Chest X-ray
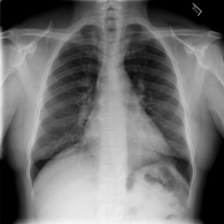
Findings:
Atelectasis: negative
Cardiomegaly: positive
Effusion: negative
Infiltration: negative
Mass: negative
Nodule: negative
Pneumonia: negative
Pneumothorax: negative
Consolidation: negative
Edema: negative
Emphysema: negative
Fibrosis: negative
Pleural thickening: negative
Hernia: negative